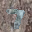
Label: 7